Field crop: tomato
Growth stage: 2
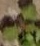
Species: solanum